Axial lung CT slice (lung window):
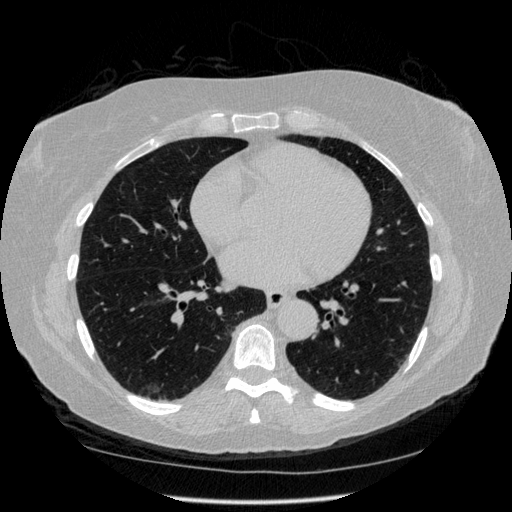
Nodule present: no